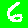
Digit: 6